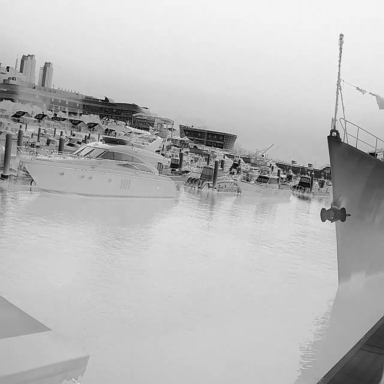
There are three objects shown in the infrared image, including two canoes, and a warship.